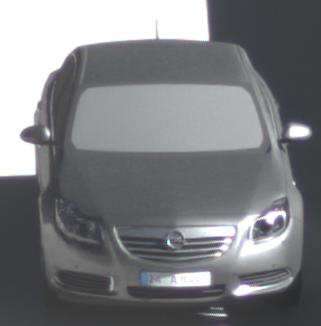
Make: Opel
Model: Insignia 1.6
Detailed model: Insignia (A) Notch Back
Model produced from: 2008/11
Model produced until: 2008/12
Doors: 4
Color: gray
Road condition: dry road
Daytime: morning or afternoon
Contrast: high contrast